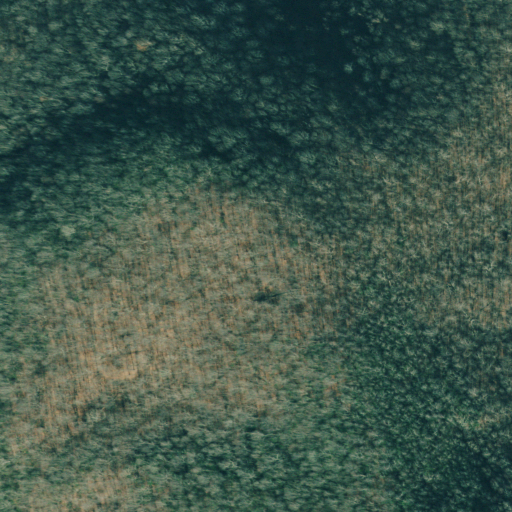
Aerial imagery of ridge(s) in Georgia named Slank Ridge containing deciduous forest and mixed forest